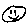
Label: smiley face